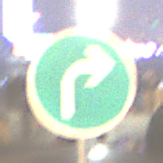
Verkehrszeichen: VorgeschriebeneFahrtrichtungRechts
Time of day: Night
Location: Outdoor (Urban)
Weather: PartlyCloudy
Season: NotSpecified
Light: Natural